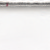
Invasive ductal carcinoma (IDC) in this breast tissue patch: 0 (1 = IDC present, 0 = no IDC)